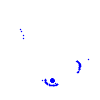
Particle: electron